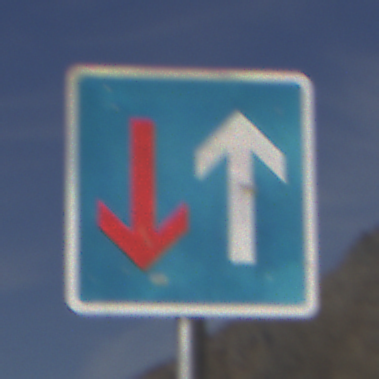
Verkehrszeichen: VorrangVorGegenverkehr
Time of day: MorningAfternoon
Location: Outdoor (RoadRail)
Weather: PartlyCloudy
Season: NotSpecified
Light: Natural